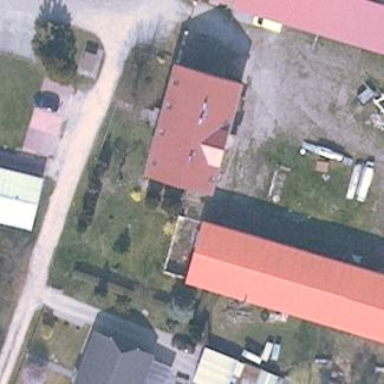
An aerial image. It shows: Detached building.